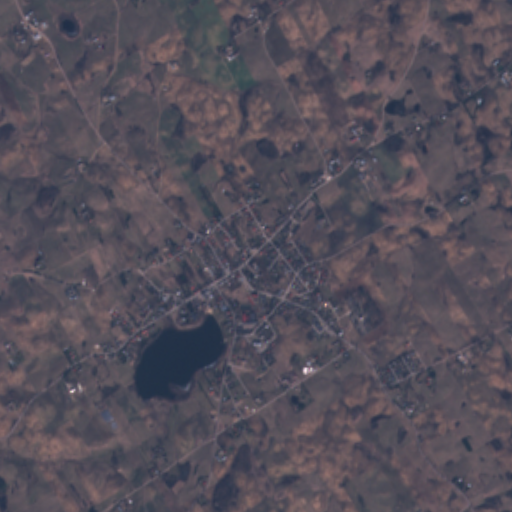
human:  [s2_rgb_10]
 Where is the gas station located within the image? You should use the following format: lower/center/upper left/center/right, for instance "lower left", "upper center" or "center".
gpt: The gas station is located in the center of the image.
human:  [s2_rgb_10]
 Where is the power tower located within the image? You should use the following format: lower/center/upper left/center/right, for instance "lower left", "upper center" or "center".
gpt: The power tower is located in the lower right of the image.
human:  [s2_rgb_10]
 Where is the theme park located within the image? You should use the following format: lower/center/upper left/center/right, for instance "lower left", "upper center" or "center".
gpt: The theme park is located in the lower right of the image.
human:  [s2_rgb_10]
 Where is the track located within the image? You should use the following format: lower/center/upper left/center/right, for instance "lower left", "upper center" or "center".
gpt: The track is located in the center of the image.
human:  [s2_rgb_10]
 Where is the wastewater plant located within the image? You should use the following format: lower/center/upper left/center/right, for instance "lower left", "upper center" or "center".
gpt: The wastewater plant is located in the center of the image.
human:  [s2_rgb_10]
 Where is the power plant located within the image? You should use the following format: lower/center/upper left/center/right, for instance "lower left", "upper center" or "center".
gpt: There is no power plant in the image.